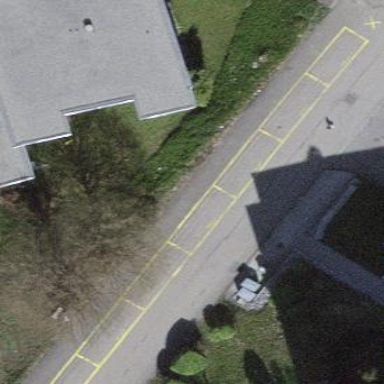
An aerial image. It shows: Parking lane with parallel orientation.